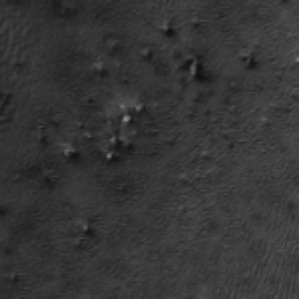
Label: frost